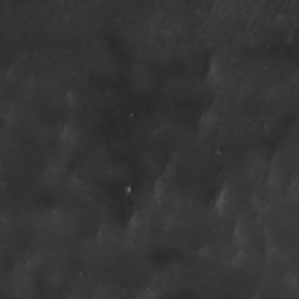
Label: non_frost